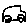
Label: car